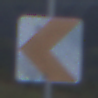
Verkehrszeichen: RichtungstafelnInKurvenKleinRechts
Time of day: SunriseSunset
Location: Outdoor (Nature)
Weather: PartlyCloudy
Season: NotSpecified
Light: Natural